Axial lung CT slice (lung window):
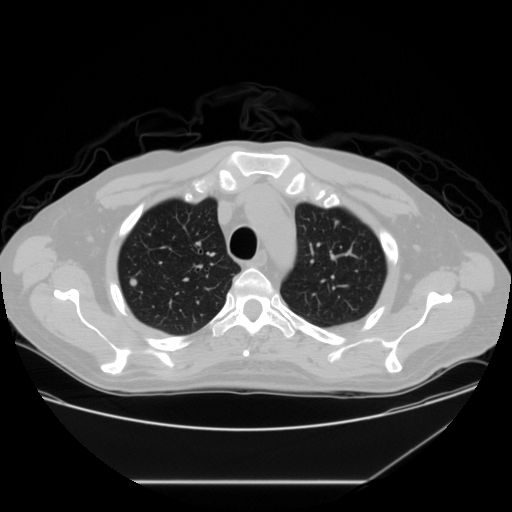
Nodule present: yes
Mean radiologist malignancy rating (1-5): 2.75